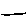
Label: line